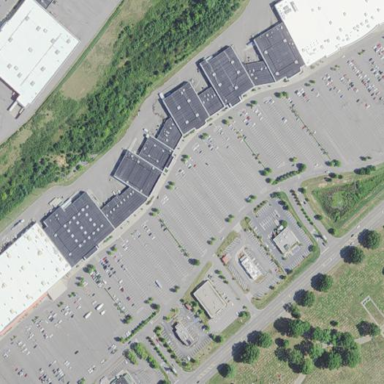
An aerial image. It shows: Parking area.